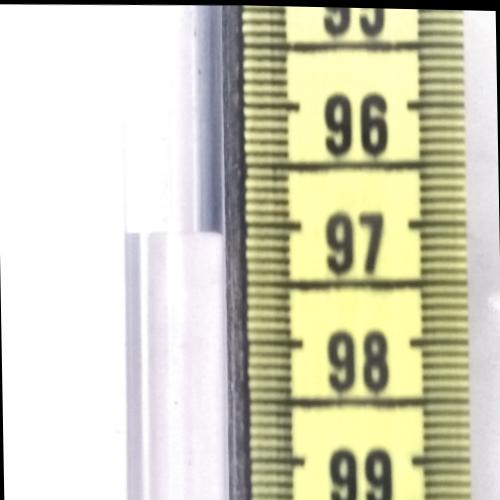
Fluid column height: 97.1 cm